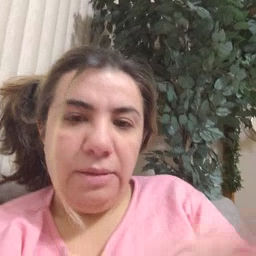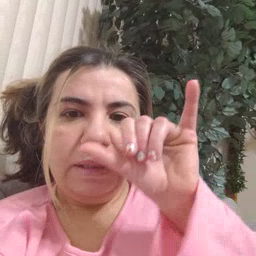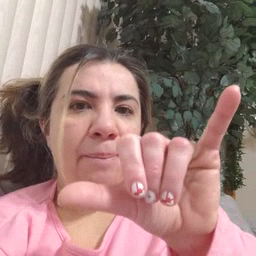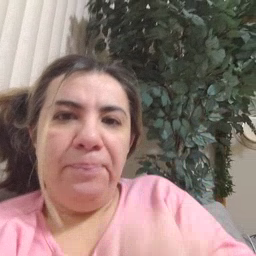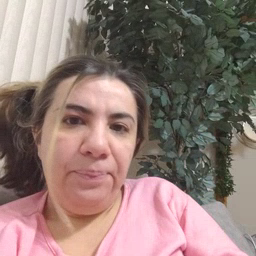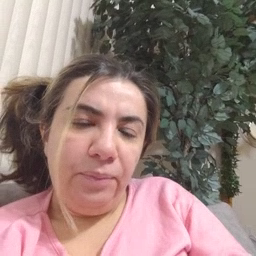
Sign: stay